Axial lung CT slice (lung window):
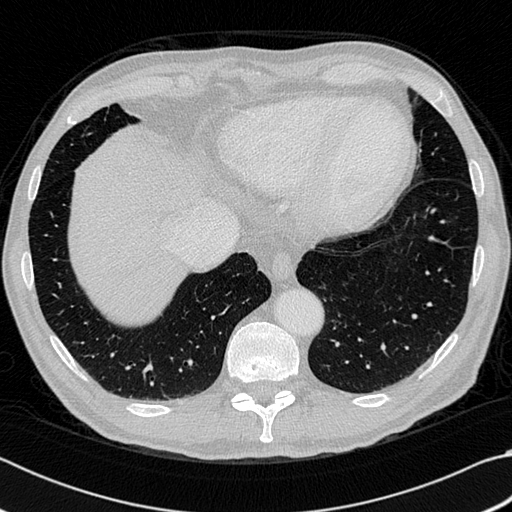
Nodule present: no